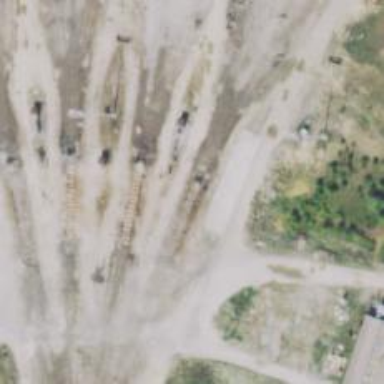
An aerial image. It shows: Abandoned railway yard is depicted.